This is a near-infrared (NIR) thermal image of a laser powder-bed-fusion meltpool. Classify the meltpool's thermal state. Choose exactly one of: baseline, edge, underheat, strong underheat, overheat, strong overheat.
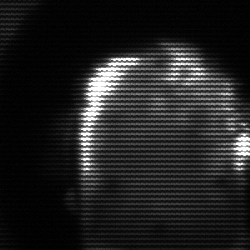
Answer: baseline